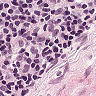
Metastatic tissue present: no